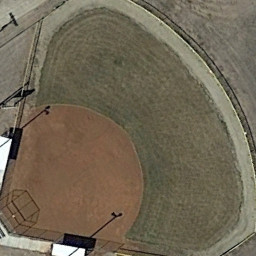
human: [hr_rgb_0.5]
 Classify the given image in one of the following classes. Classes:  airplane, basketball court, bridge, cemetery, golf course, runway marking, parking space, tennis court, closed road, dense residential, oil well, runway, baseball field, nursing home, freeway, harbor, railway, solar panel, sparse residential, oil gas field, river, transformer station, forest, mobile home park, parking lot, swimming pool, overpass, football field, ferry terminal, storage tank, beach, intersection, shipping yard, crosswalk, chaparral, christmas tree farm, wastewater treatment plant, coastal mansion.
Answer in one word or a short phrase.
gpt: baseball field